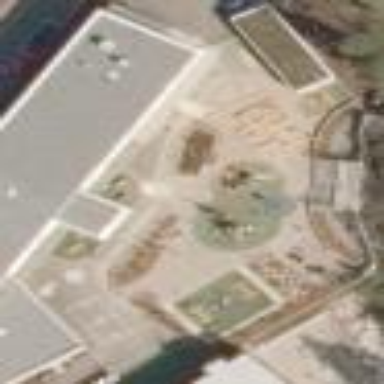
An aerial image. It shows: Playground area for leisure activities on the land.